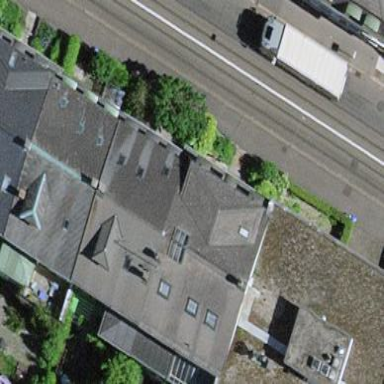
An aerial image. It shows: Terrace building.